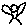
Label: bird